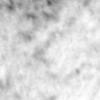
Label: no_change